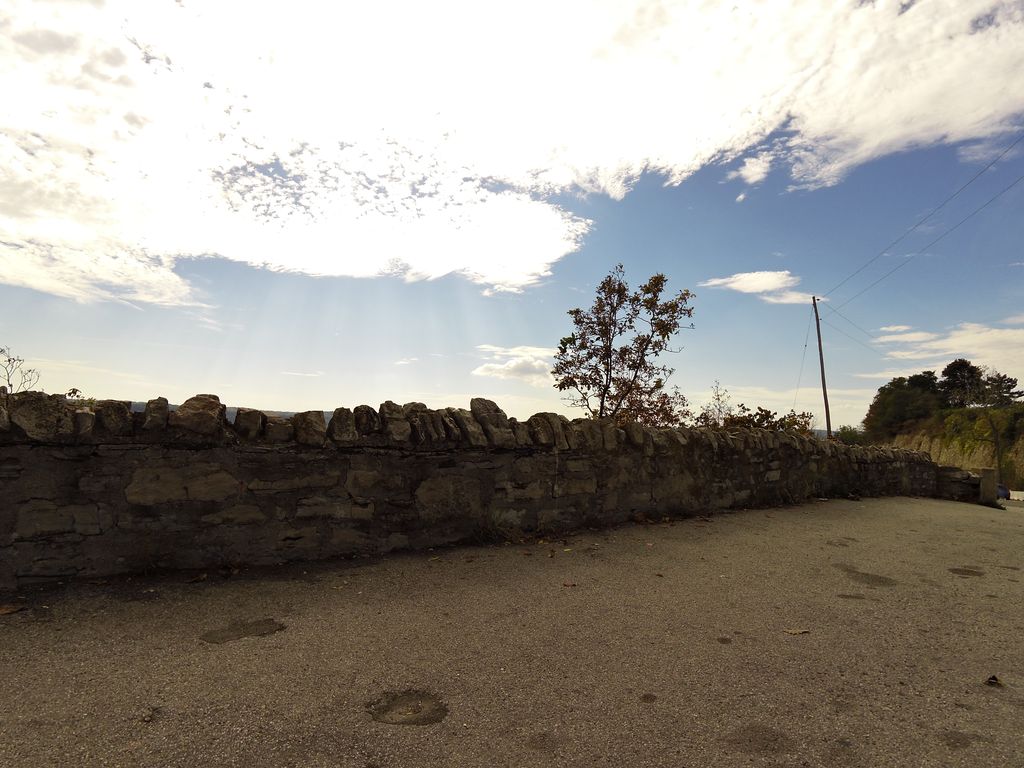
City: hamilton